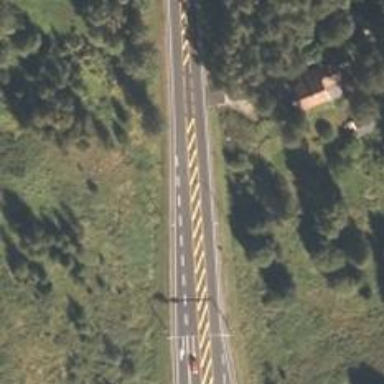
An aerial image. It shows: Secondary road with asphalt surface.